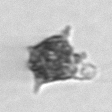
Label: Dictyocha